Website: ulta-beauty
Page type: payment
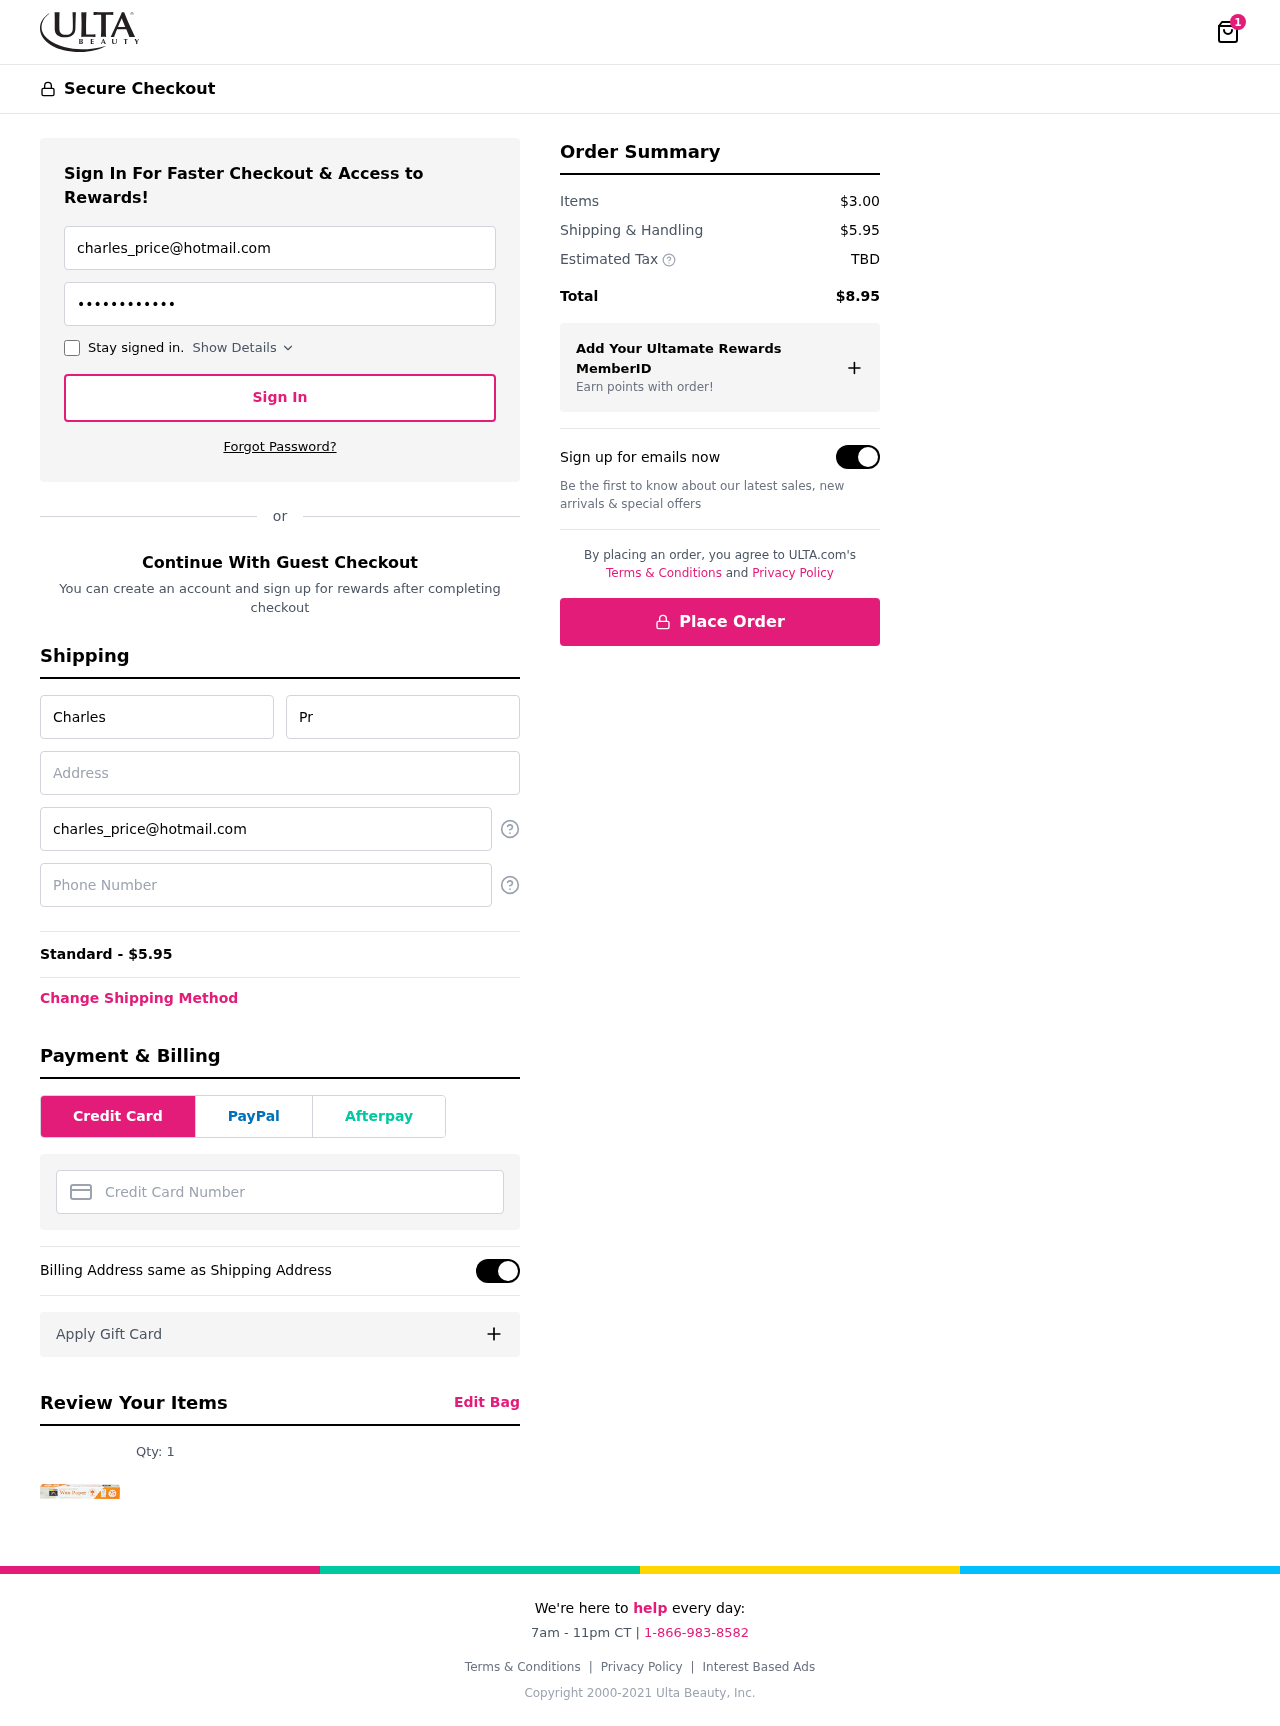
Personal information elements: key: PII_CARD_NUMBER
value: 2222 5105 9444 6540
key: PII_EMAIL
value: charles_price@hotmail.com
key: PII_FIRSTNAME
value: Charles
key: PII_LASTNAME
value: Price
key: PII_PHONE
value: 4953436512
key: PII_STREET
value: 504 Kelly Extensions
Product elements: key: PRODUCT1_QUANTITY
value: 1
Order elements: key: ORDER_NUM_ITEMS
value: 1
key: ORDER_SHIPPING_COST
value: $5.95
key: ORDER_SHIPPING_COST
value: Standard - $5.95
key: ORDER_SUBTOTAL
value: $3.00
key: ORDER_TAX
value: TBD
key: ORDER_TOTAL
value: $8.95